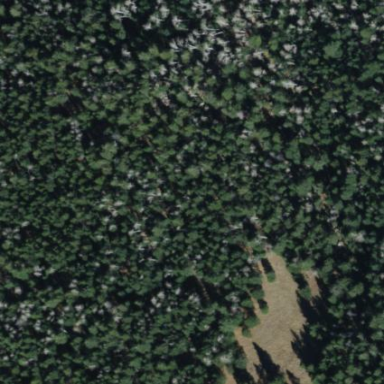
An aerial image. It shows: Deciduous woodland area with lush foliage.